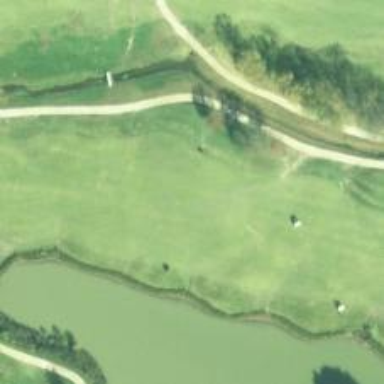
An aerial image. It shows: View of golf hole.